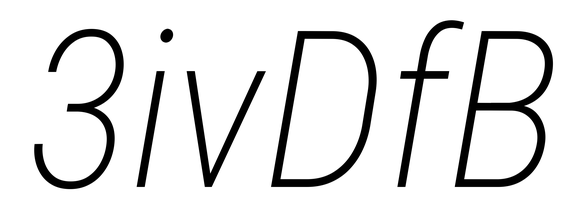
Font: Roboto-Italic_Condensed_ExtraLight_Italic